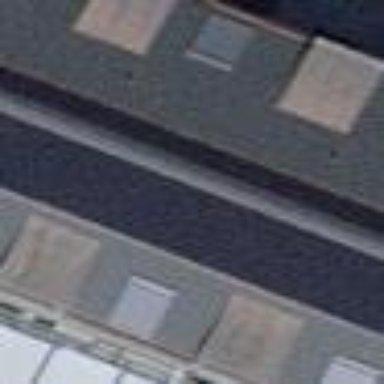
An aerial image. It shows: Residential building with gabled roof oriented across.